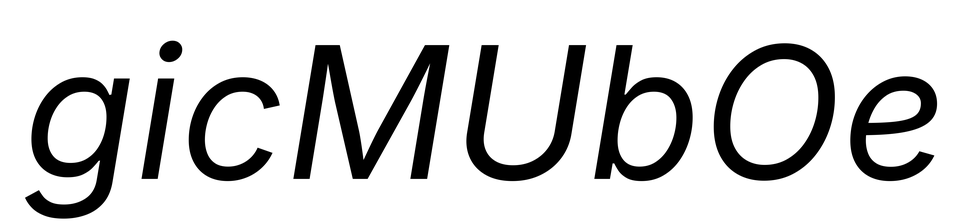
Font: Inter-Italic_Italic